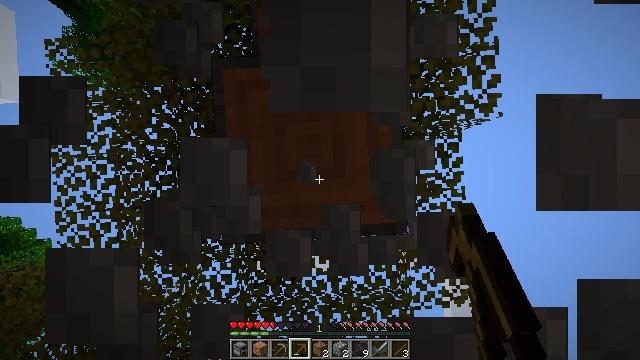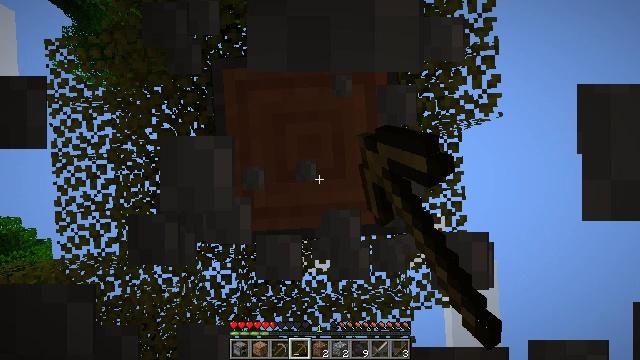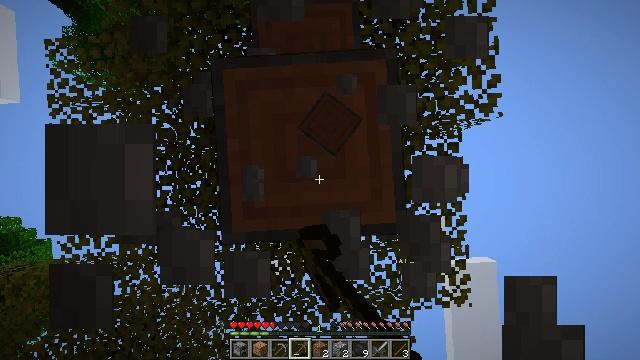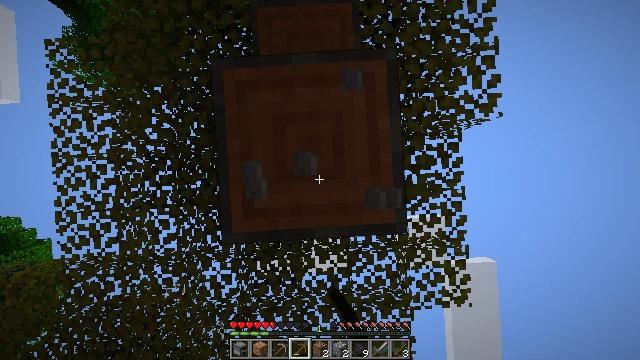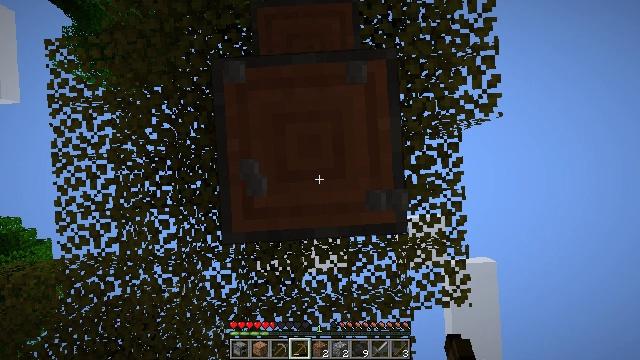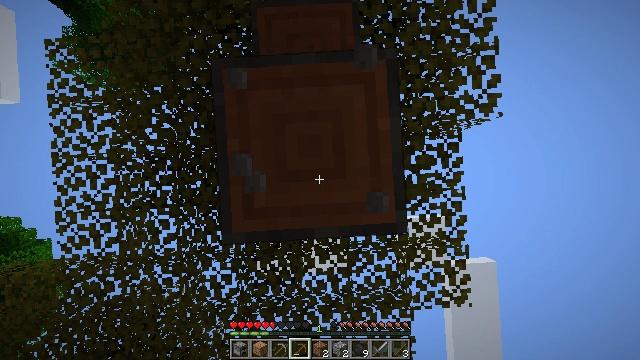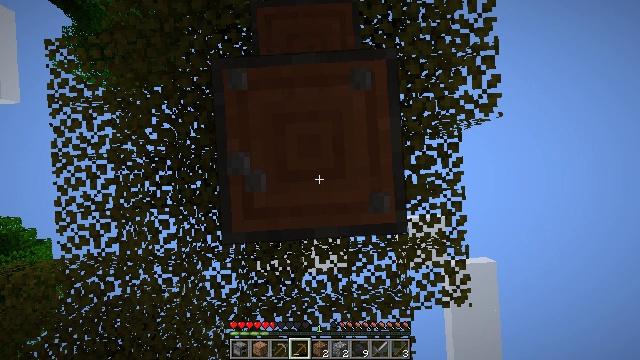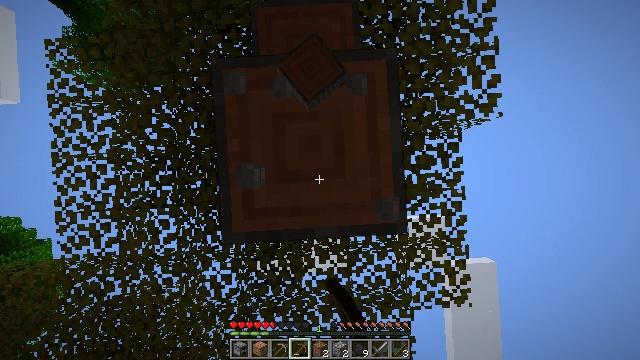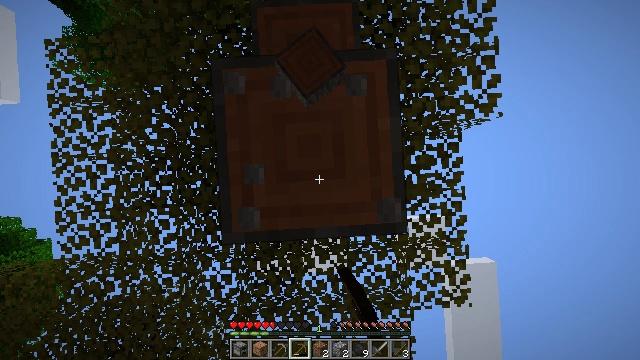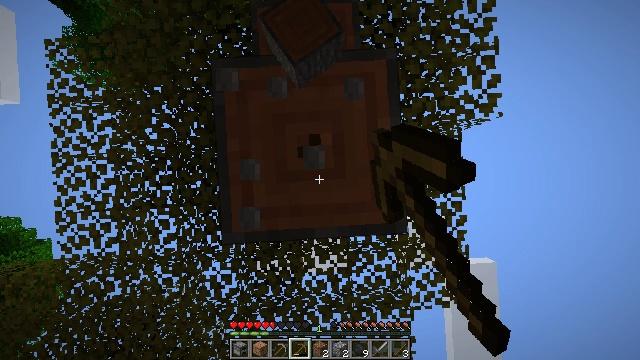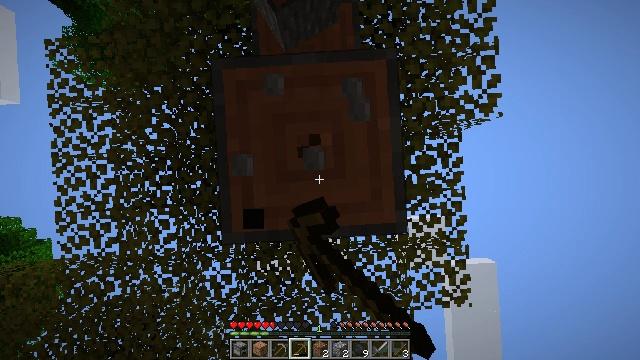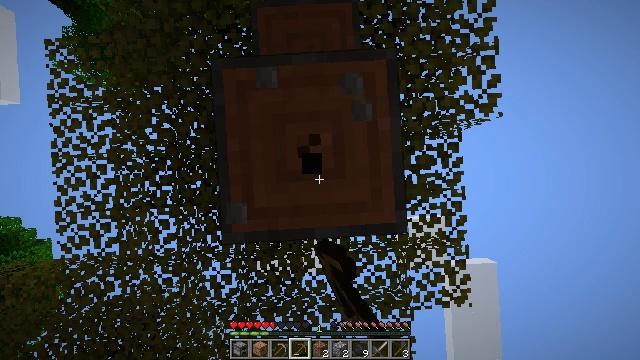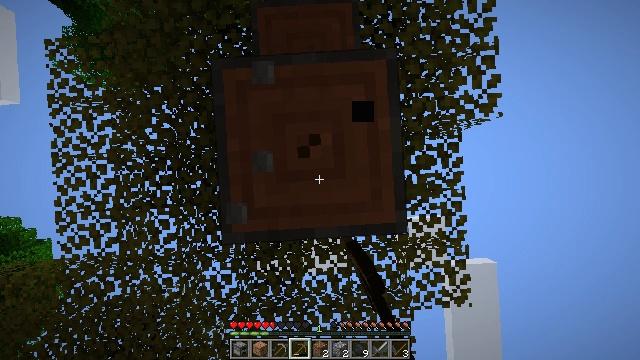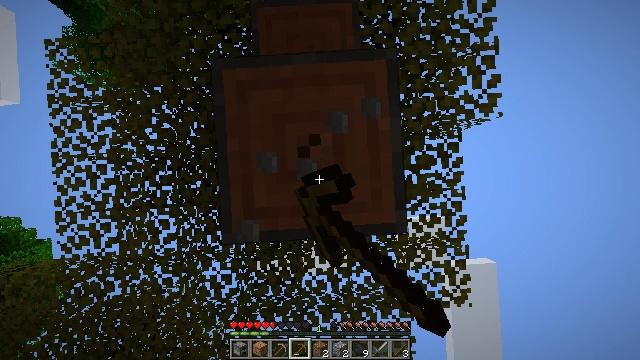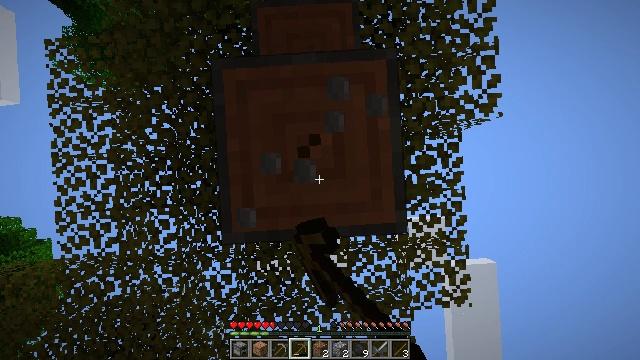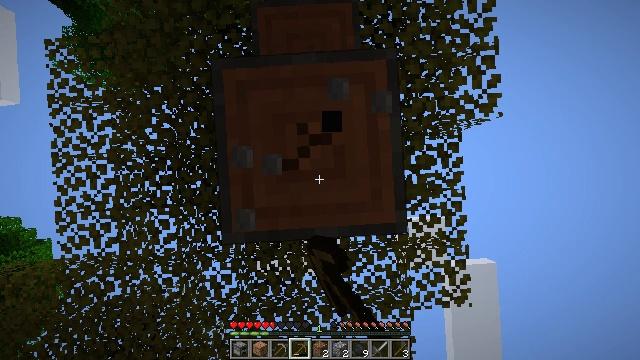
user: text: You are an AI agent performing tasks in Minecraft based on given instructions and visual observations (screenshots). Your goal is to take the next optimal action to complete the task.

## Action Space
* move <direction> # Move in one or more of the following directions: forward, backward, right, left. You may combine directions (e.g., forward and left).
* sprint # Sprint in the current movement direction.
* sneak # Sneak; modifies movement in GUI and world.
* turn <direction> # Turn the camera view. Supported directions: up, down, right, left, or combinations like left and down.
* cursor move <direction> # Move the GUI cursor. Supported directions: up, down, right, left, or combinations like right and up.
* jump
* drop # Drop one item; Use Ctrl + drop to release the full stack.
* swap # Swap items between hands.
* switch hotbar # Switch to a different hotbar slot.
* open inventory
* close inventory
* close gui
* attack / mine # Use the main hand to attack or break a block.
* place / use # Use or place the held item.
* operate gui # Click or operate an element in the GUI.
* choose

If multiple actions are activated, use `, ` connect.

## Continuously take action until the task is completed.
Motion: motion action
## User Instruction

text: Break the acacia log from the tree.
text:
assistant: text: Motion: attack / mine
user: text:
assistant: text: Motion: attack / mine
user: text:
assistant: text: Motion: attack / mine
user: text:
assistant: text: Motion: attack / mine
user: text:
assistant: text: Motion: attack / mine
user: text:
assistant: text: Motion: attack / mine
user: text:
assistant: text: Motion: attack / mine
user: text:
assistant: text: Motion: attack / mine
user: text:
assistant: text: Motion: attack / mine
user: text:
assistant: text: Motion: attack / mine
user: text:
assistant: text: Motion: attack / mine
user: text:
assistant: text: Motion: attack / mine
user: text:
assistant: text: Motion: attack / mine
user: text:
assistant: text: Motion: attack / mine
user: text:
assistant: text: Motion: attack / mine
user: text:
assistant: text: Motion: attack / mine
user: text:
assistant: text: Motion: attack / mine
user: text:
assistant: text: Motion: attack / mine
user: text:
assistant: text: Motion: attack / mine
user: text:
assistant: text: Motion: attack / mine
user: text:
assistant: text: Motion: attack / mine
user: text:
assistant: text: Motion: attack / mine
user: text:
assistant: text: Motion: attack / mine
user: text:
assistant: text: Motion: attack / mine
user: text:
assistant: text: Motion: attack / mine
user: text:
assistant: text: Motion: attack / mine
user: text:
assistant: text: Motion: attack / mine
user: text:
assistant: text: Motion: attack / mine
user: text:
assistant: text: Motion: attack / mine
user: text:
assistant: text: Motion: attack / mine